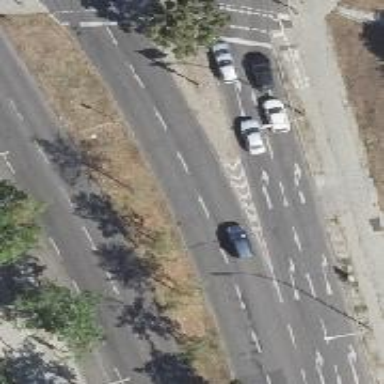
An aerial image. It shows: Secondary road with asphalt surface.